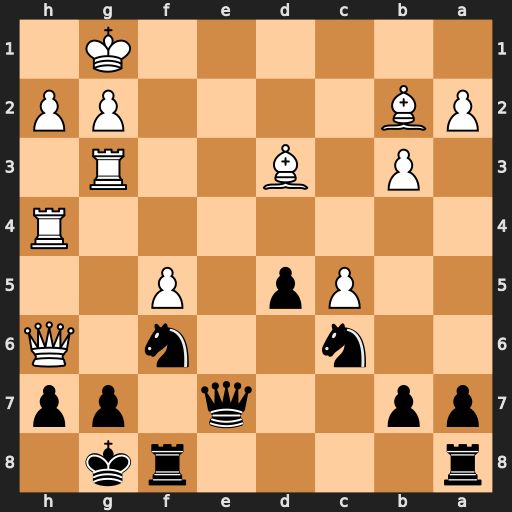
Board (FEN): r4rk1/pp2q1pp/2n2n1Q/2Pp1P2/7R/1P1B2R1/PB4PP/6K1
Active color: b
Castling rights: -
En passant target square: -
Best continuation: Qe1+ Bf1 Qxg3 hxg3 gxh6